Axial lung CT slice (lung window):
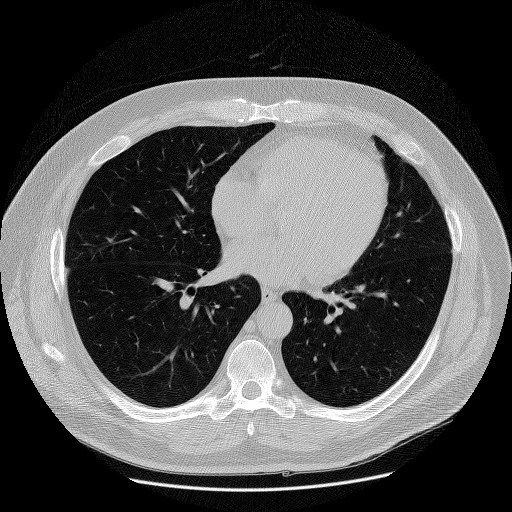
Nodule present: no